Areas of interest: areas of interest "Transportation stations"
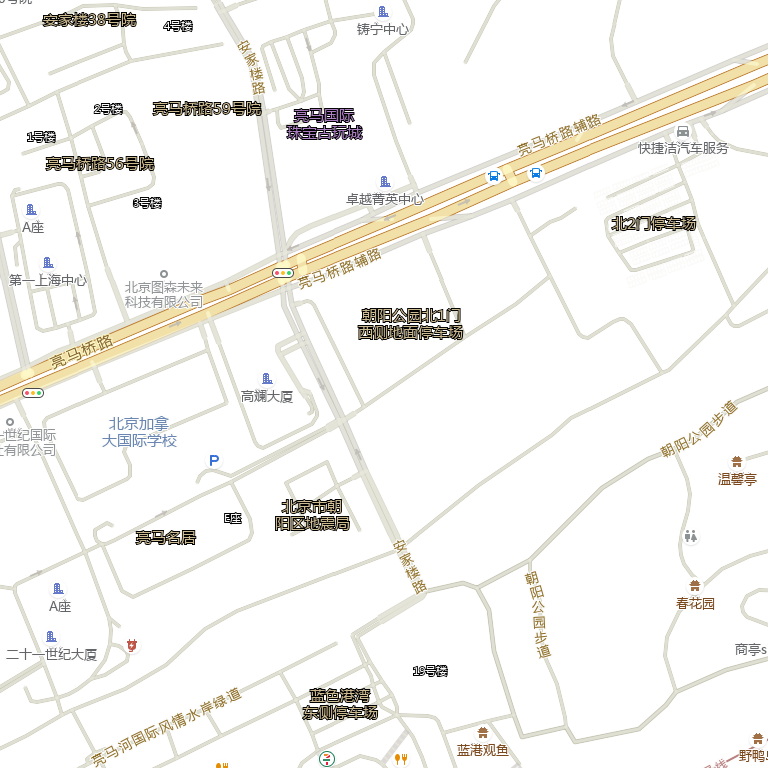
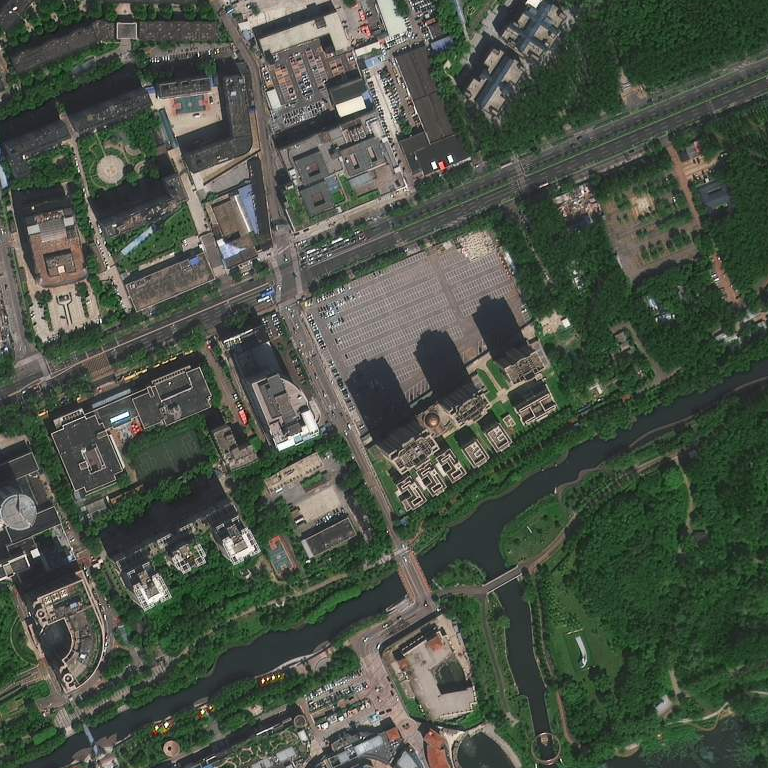